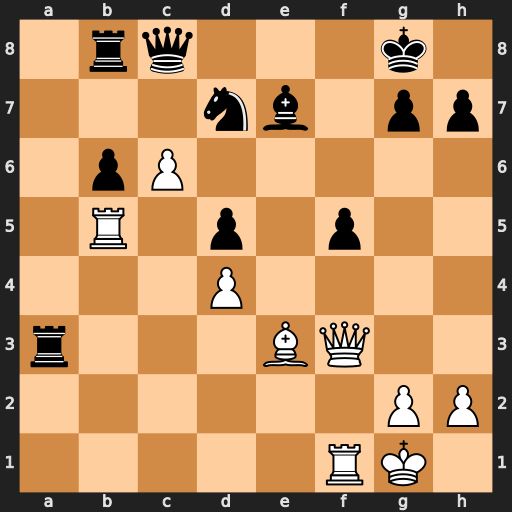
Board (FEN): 1rq3k1/3nb1pp/1pP5/1R1p1p2/3P4/r3BQ2/6PP/5RK1
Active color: w
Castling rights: -
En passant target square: -
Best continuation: Qxd5+ Kh8 cxd7